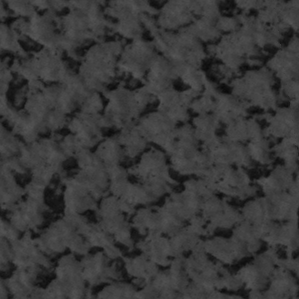
Label: frost